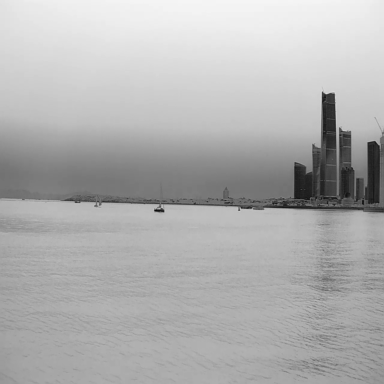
There are three container_ships in the infrared image.